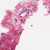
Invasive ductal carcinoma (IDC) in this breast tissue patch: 0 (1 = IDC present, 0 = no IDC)